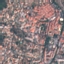
Label: Residential